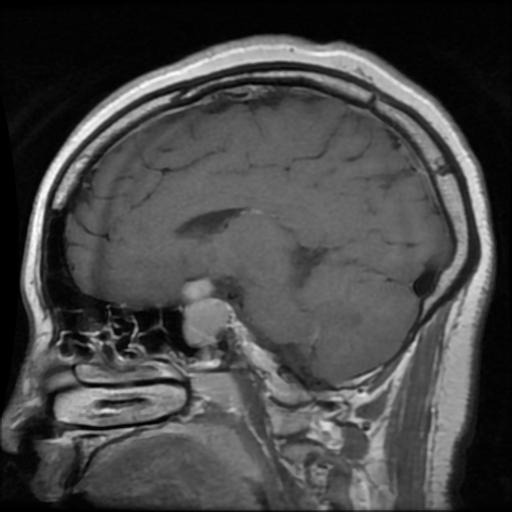
Label: pituitary